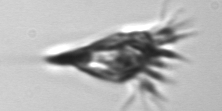
Label: Tontonia_appendiculariformis